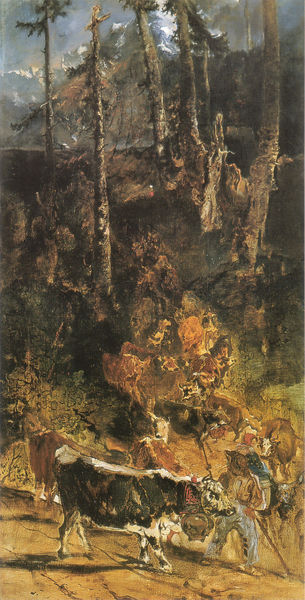
Titel: La descente des vaches dans le Jura
Künstler: Théodore Rousseau
Standort: Den Haag
Institution: Museum Mesdag
Schlagwörter: baum, berg, blau, blätter, dunkel, gemälde, himmel, mann, schatten, weiß, aquarell, baumstämme, bäume, gelb, grün, impressionismus, landschaft, menschen, ocker, äste, ausschnitt, braun, grau, hintergrund, holz, licht, orange, schwarz, skizze, strasse, zeichnung, schnee, tier, weg, wiese, beige, malerei, hose, mensch, stein, öl, ast, baumstamm, erde, hügel, kühe, natur, vieh, figur, blatt, wald, bauern, genre, stock, landschft, schlagschatten, stab, studie, abhang, laufen, berge, fels, gebirge, sonnenlicht, herde, kahl, kuh, alm, tannen, stämme, detail, bauer, tusche, alpen, schweiz, canne, fichte, tanne, sonnig, flecken, glocke, nadelbäume, fichten, hörner, hirte, hirten, schäfer, tragekorb, kuhherde, arbres, sapins, fermier, vache, kuhglocke, berger, bergwald, abtrieb, rinderherde, almabtrieb, baumstämmer, hoell, leitkuh, troyon, troupeau, pins, sapin, kuhtrieb, fischten, herde im wald, herde mit hirt, herde in den alpen, almabtreib